Field crop: tomato
Growth stage: 1
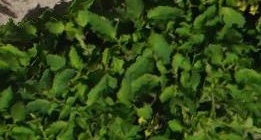
Species: tomato